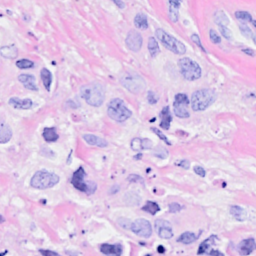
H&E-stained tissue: Breast